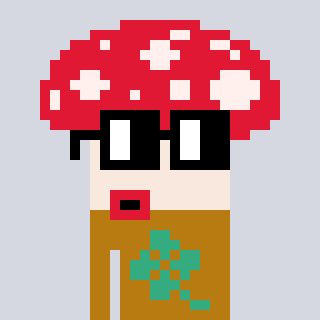
a pixel art character with square black glasses, a mushroom-shaped head and a gold-colored body on a cool background